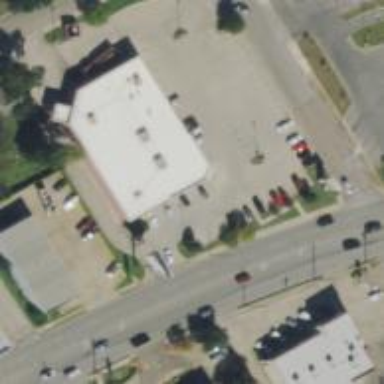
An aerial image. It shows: Parking space.